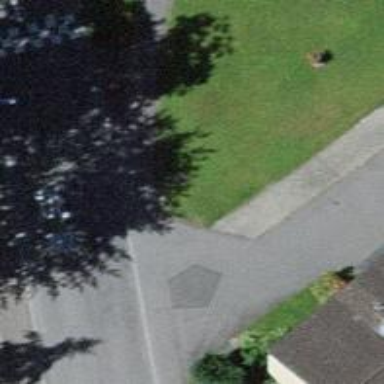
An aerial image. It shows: Sidewalk along the footway.